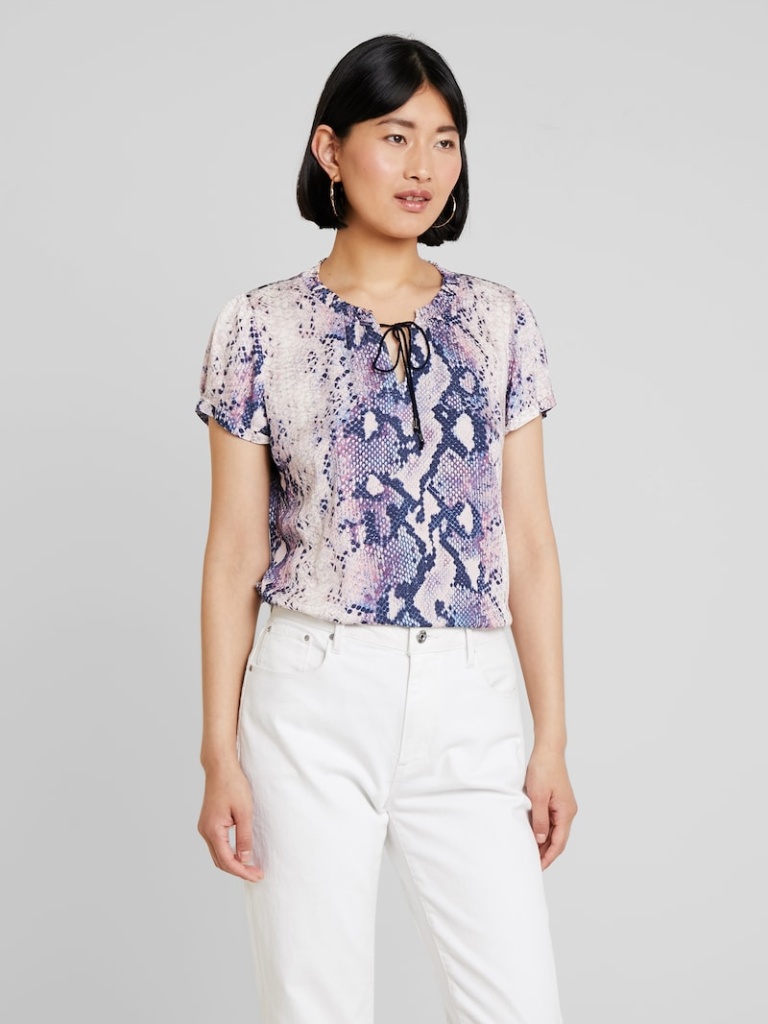
cotton relaxed short sleeve hip length Fully Tucked in v-neck t-shirt